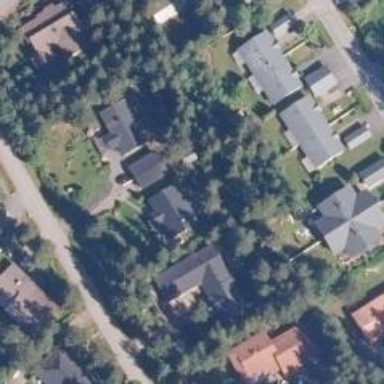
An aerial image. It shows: Neighborhood.